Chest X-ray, PA view. Patient: 38 years old, sex M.
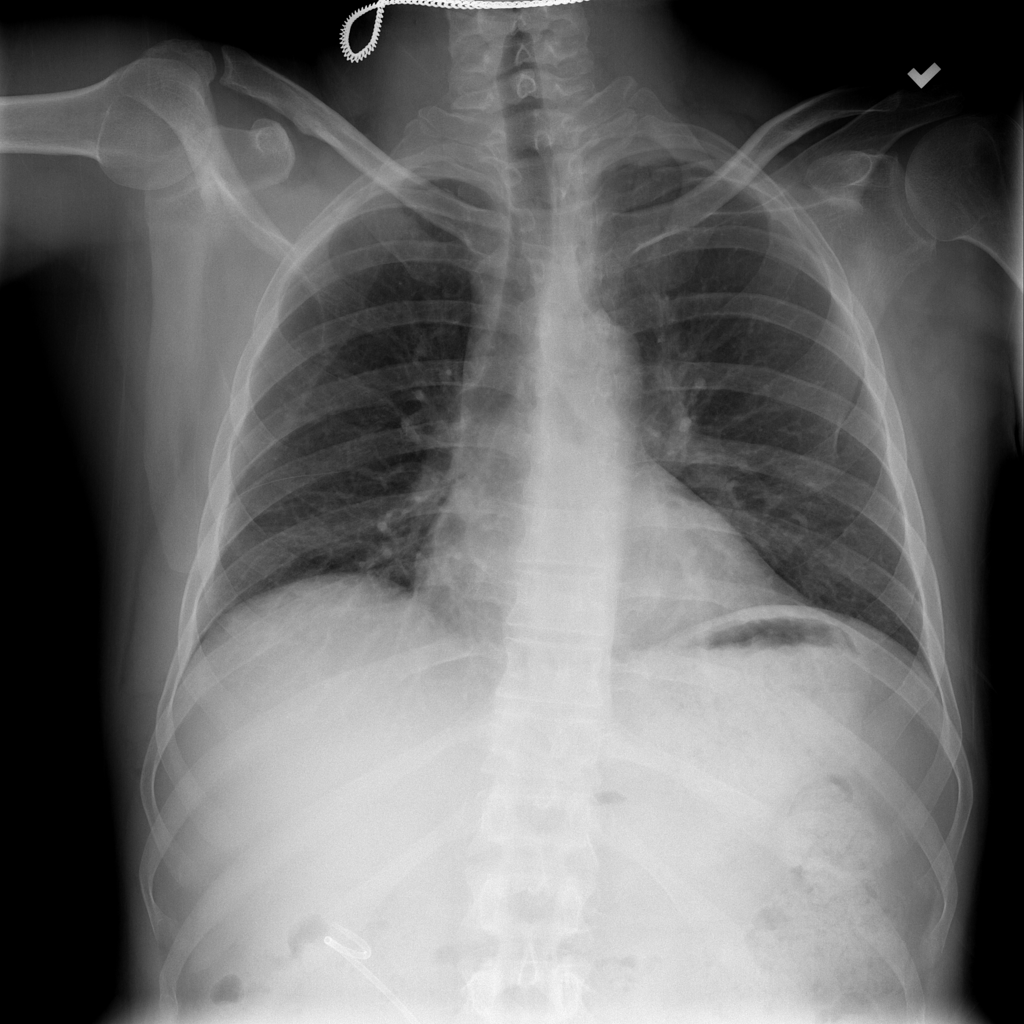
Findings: Infiltration